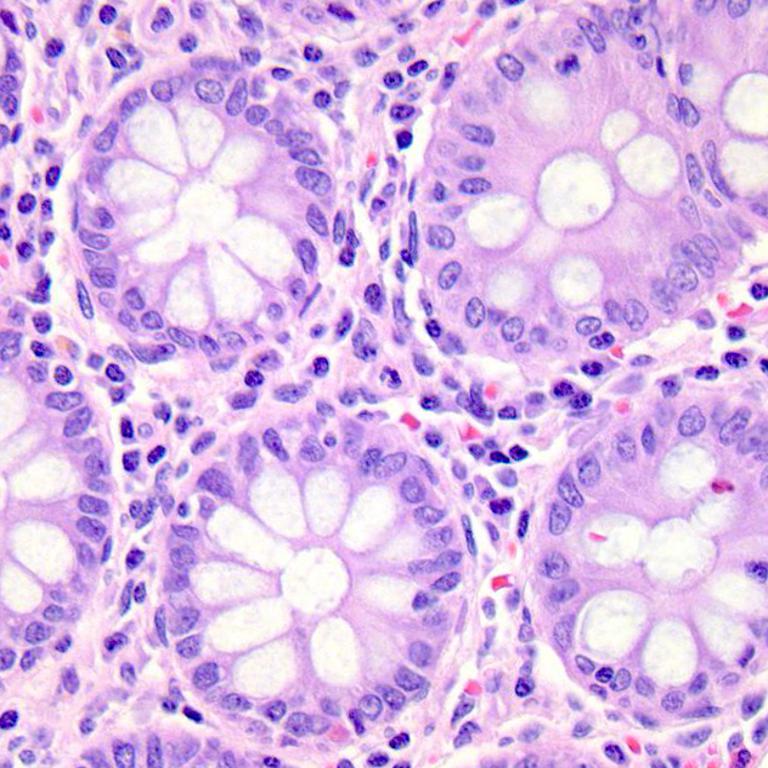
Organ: colon
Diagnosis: benign